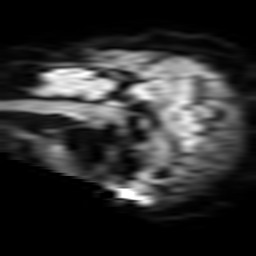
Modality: TRACE
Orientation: sagittal
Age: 54
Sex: female
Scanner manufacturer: philips
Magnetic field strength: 3 T
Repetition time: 3.084 s
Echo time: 0.076 s